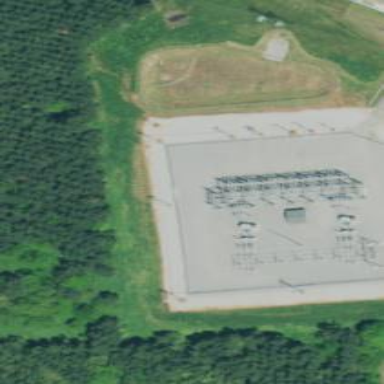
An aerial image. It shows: There is distribution substation enclosed by fence.